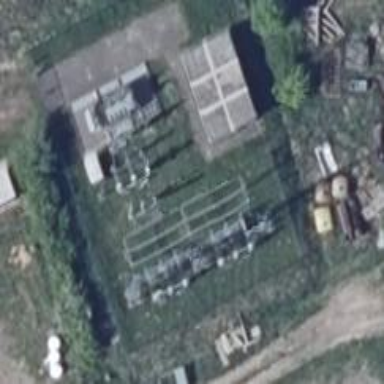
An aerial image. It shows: Power line with 3 cables. It uses busbar.